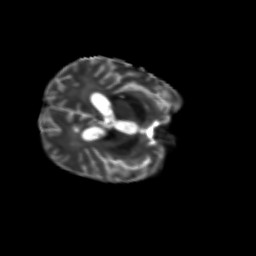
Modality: T2w
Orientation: axial
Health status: ill
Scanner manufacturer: siemens
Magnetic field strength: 3 T
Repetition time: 6.7 s
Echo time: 0.1 s